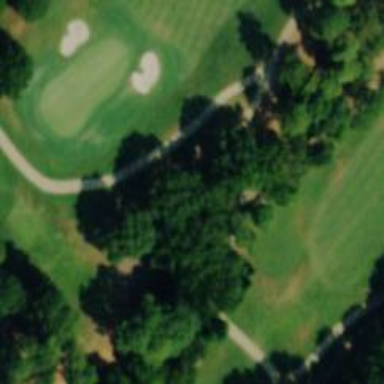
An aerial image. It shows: Golf cartpath that is also road path.